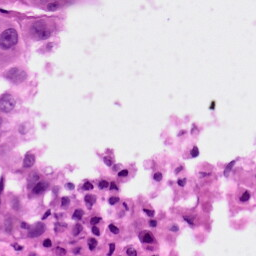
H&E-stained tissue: Skin